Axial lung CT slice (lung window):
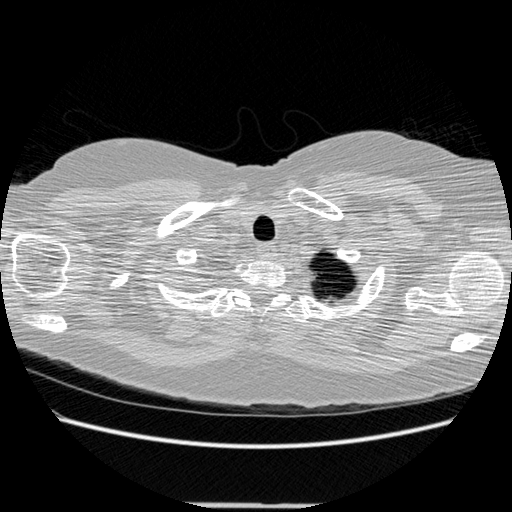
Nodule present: no